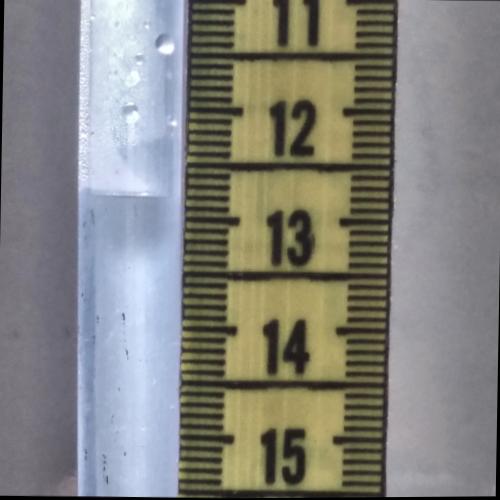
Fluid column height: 12.8 cm